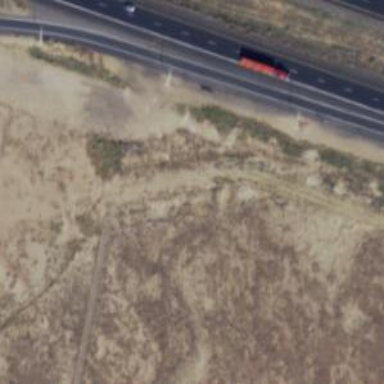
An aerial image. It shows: Abandoned road.